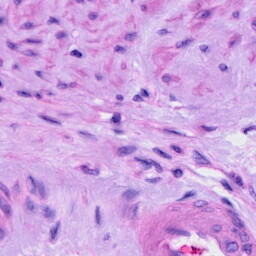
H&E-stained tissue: Cervix